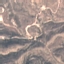
Land use / land cover class: HerbaceousVegetation